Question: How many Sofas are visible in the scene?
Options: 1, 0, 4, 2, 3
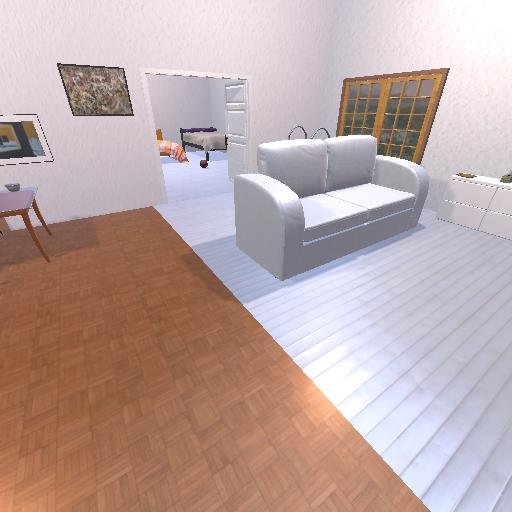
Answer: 1